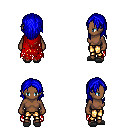
a pixel art fantasy rpg character, female body template, human, dark skin, red tattered cape, gold greaves, blue long hairstyle, gray slippers, four views (front, back, left, right), 2x2 character sprite sheet, small pixel art, hard edges, no anti-aliasing